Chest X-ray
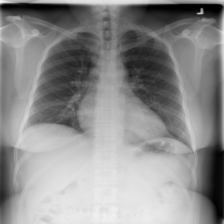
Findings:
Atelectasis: negative
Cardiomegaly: negative
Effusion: negative
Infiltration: negative
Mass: negative
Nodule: negative
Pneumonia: negative
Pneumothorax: negative
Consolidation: negative
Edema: negative
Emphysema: negative
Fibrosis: negative
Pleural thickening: negative
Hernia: negative